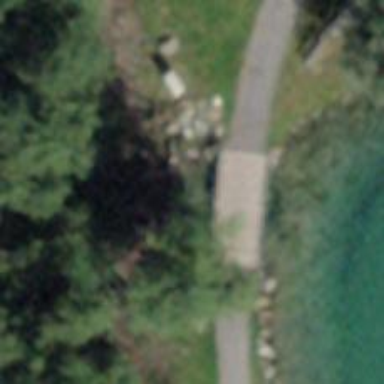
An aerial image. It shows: Gravel footway on bridge.